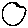
Label: circle